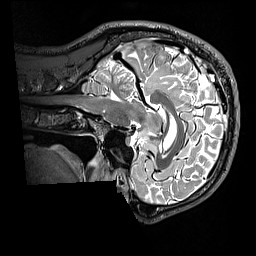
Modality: T2w
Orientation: sagittal
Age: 34
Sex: male
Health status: healthy
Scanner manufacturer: siemens
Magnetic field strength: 3 T
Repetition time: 3.2 s
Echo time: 0.568 s